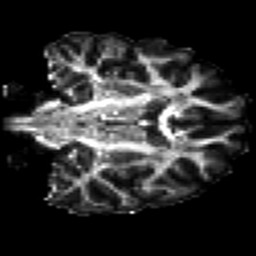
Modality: FA
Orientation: coronal
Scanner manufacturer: siemens
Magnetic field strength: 3 T
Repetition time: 7.8 s
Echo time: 0.09 s